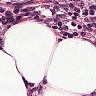
Metastatic tissue present: no